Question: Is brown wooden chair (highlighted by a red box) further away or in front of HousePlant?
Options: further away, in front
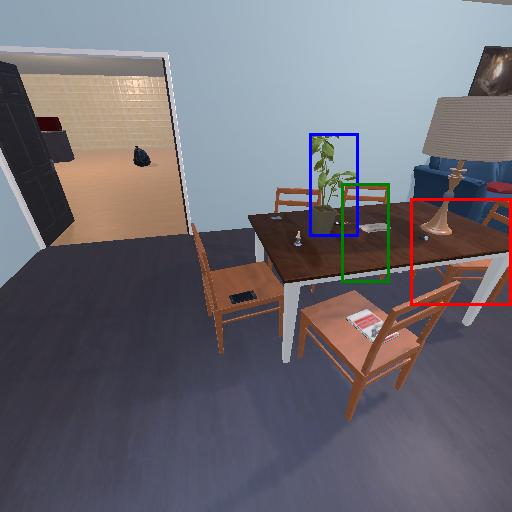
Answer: further away